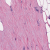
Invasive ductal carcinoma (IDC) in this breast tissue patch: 1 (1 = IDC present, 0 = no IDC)